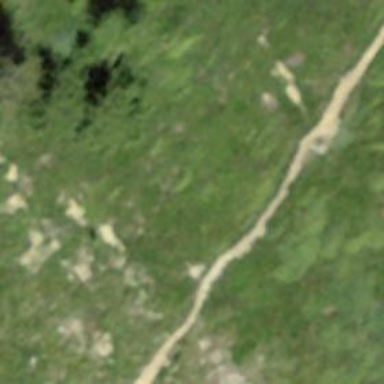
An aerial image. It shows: Rocky path.